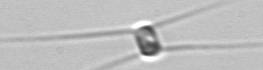
Label: Chaetoceros_similis